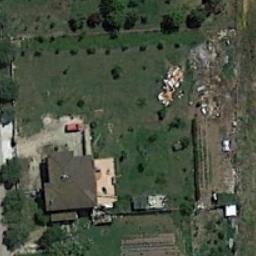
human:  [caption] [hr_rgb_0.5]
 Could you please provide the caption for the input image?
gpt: In a sparse residential area there is a house and several green trees surrounded by grass .

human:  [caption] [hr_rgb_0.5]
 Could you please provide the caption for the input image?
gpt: There is a house with a black roof on the lawn .

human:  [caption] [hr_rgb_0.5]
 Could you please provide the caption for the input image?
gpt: Many buildings of different shapes are in sparse residential .

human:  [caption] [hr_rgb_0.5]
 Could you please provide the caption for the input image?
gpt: The sparse residential is on the grass next to some trees .

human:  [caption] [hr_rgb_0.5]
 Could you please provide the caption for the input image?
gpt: A sparse residential area with a brown building on the green meadow .